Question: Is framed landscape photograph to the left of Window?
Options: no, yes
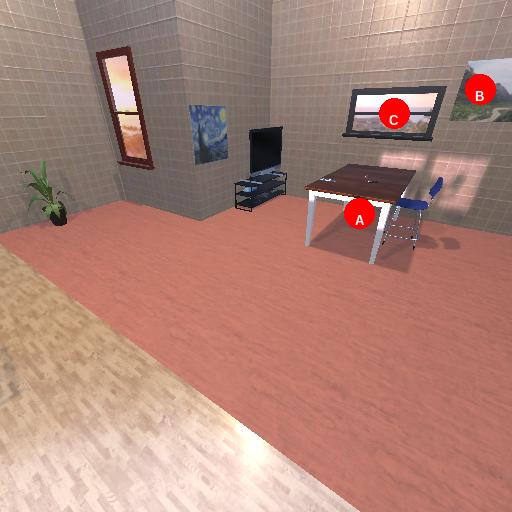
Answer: no